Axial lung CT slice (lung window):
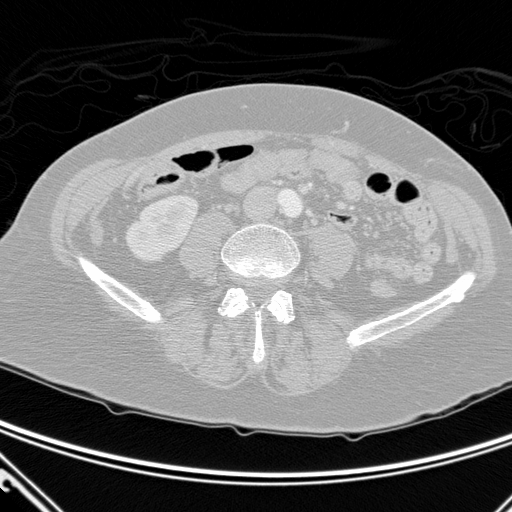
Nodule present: no